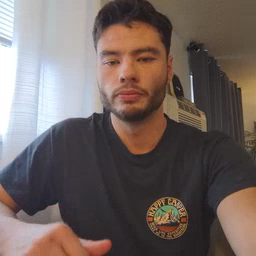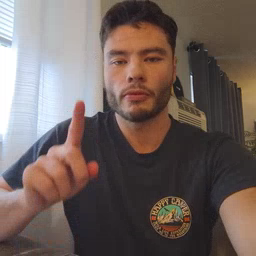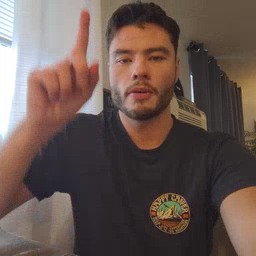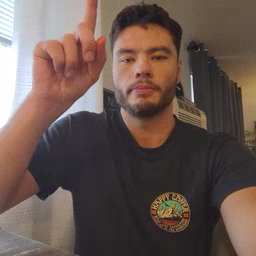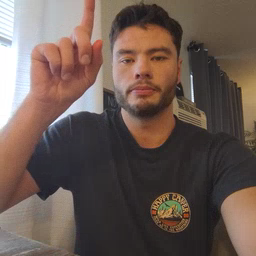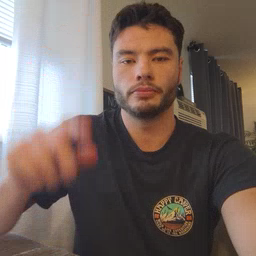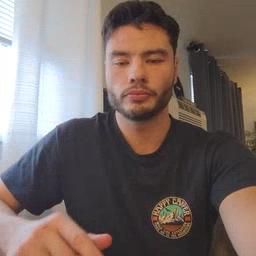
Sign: up